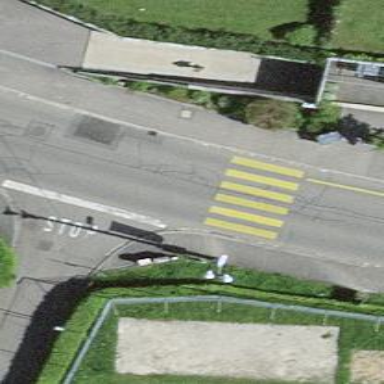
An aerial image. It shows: Uncontrolled zebra crossing on the road.